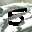
Label: 5